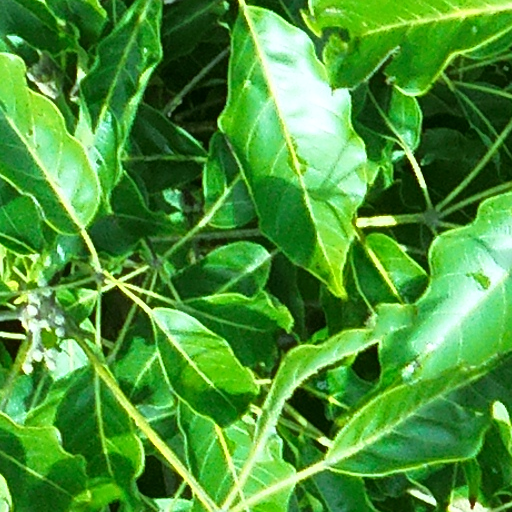
Species: Handroanthus guayacan
GBIF accepted scientific name: Handroanthus guayacan
Crown area (m\u00b2): 169.518